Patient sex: M
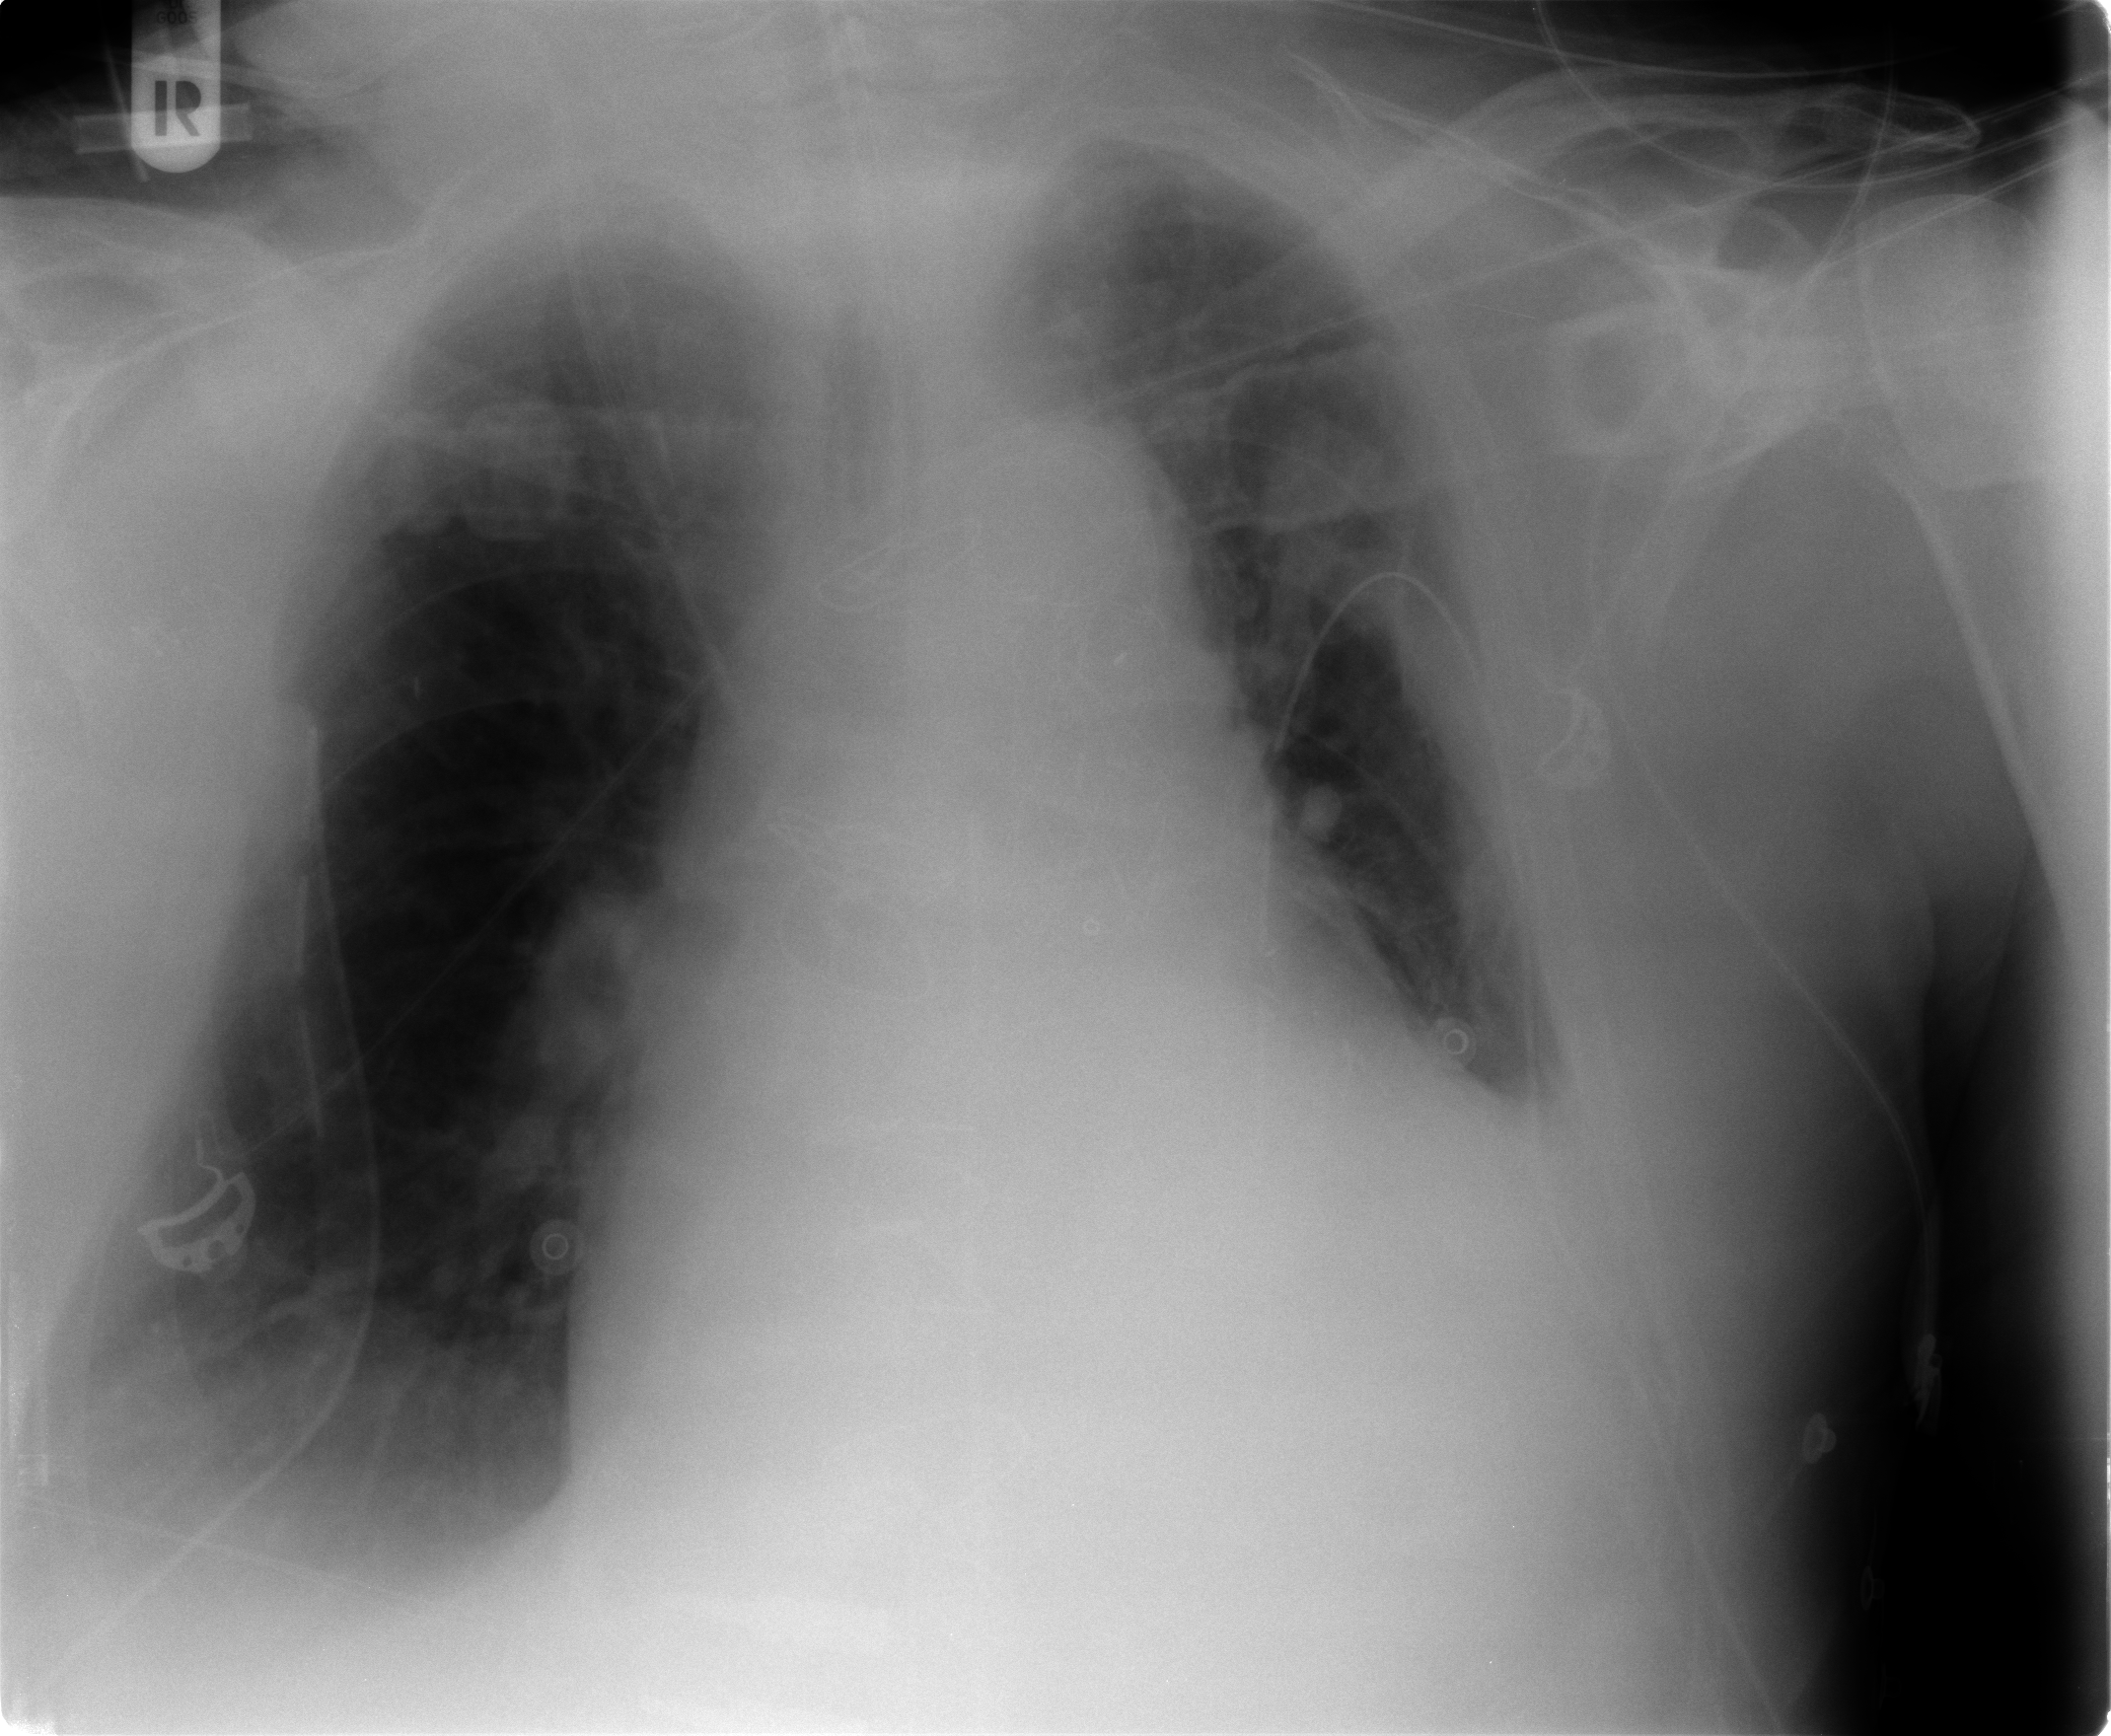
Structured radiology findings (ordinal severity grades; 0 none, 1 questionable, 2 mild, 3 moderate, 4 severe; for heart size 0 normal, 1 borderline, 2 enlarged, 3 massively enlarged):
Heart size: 2
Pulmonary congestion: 2
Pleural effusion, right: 2
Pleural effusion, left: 2
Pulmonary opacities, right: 1
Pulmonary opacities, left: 2
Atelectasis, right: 2
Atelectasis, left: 2